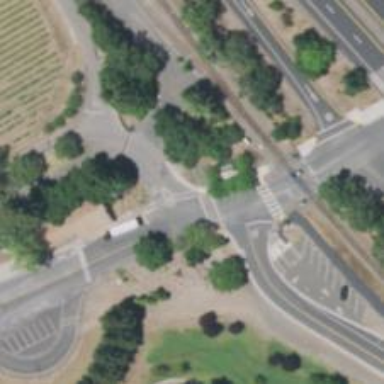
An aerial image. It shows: Asphalt footway with uncontrolled crossing. The crossing has lines markings.